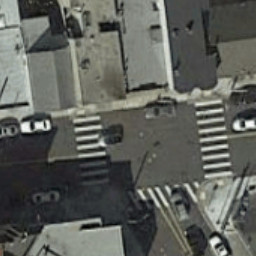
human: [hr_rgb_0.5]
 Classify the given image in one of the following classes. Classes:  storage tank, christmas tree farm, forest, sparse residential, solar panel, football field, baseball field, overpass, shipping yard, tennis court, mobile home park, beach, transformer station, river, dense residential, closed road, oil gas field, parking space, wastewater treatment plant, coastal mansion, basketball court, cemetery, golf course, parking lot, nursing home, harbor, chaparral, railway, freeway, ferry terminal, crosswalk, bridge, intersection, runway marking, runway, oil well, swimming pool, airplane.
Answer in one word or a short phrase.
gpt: crosswalk